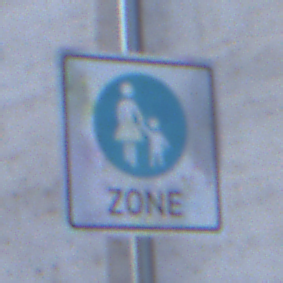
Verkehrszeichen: BeginnFussgaengerzone
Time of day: SunriseSunset
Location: Outdoor (Urban)
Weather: Clear
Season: NotSpecified
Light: Natural